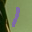
Label: 1